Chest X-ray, PA view. Patient: 64 years old, sex M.
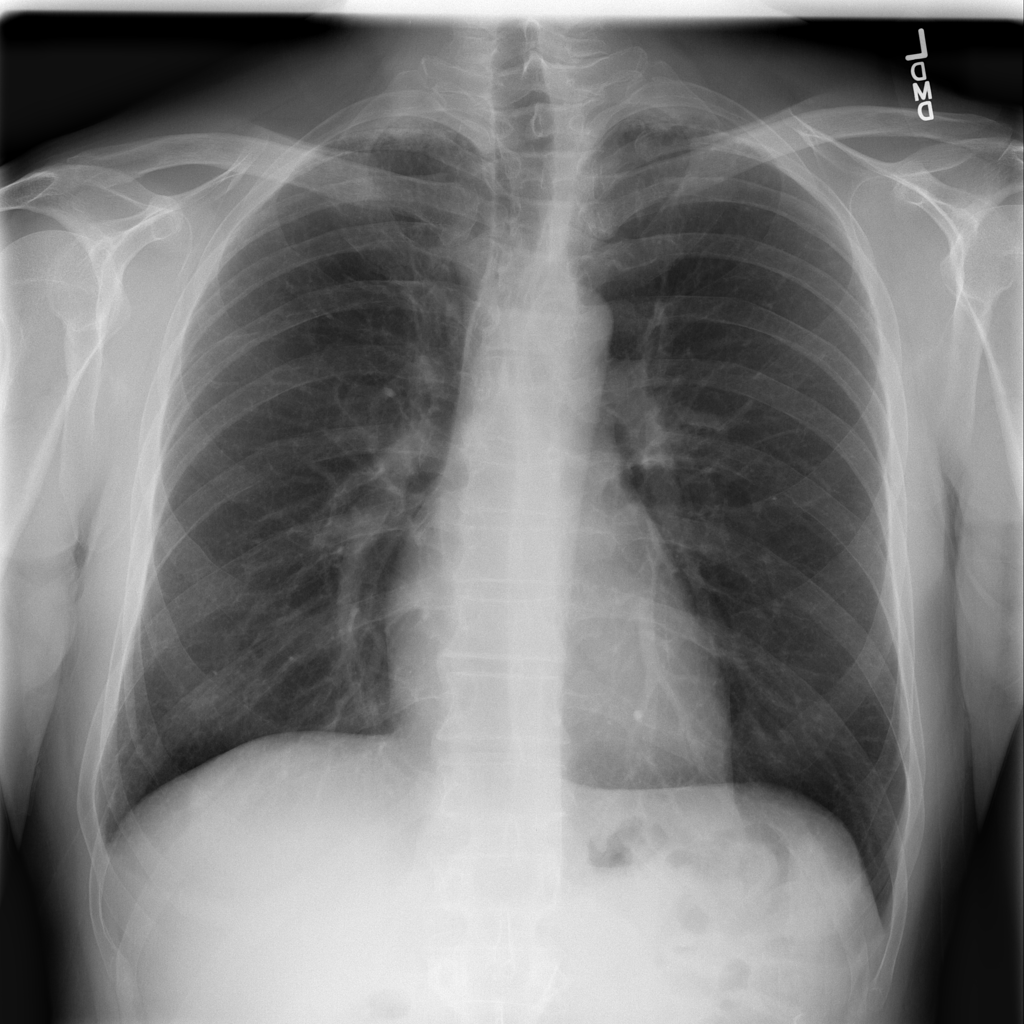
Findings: No Finding